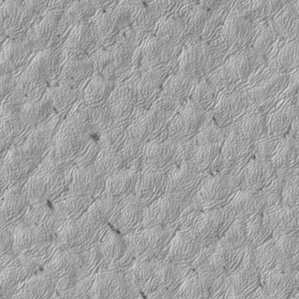
Label: frost